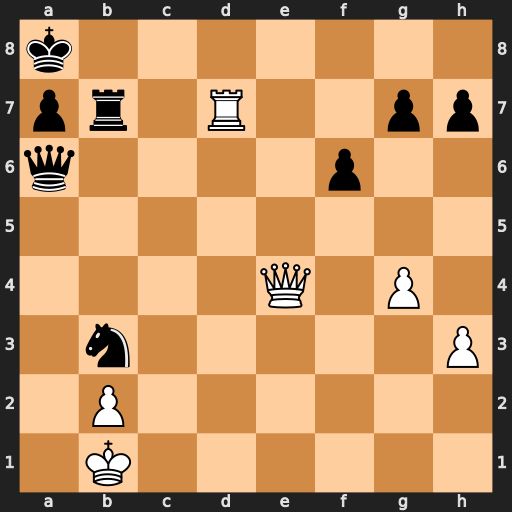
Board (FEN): k7/pr1R2pp/q4p2/8/4Q1P1/1n5P/1P6/1K6
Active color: w
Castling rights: -
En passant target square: -
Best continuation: Rd8#